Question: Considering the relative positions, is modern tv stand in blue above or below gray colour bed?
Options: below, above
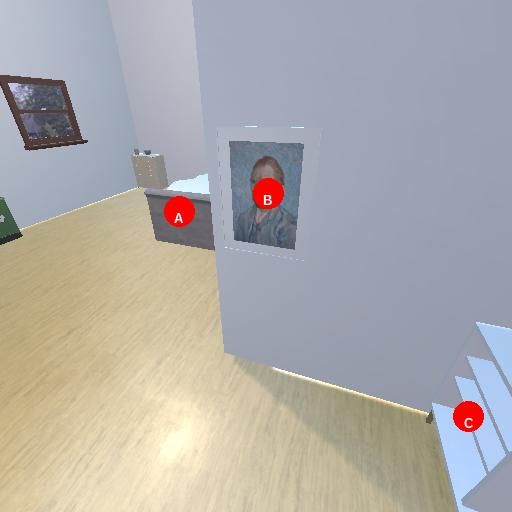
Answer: below